Question: I have database contains those tables:
user, post, like and comment.
I was able to make diagram to show relationship between them.
see diagram :
my question is how can i make friendship for user, (user has many friends)
please give me a diagram or strategy to do it, thanks.
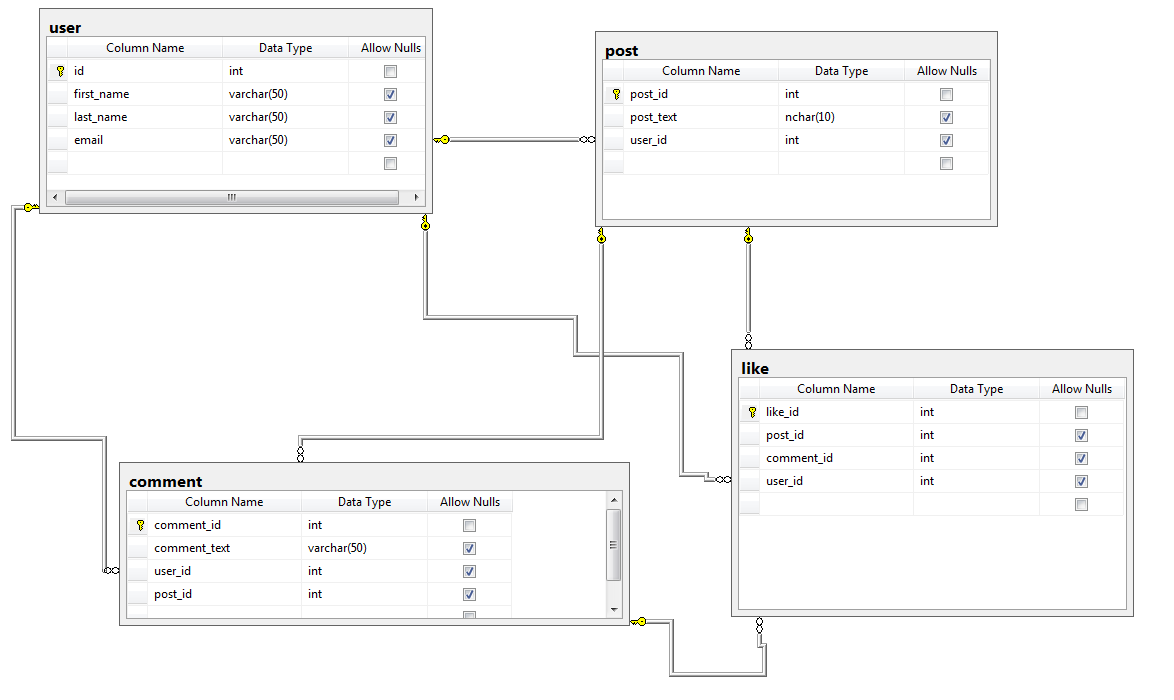
Answer: Table
'''
FRIENDS
---
SOURCE_USER_ID FK to USER
DEST_USER_ID FK to USER
'''